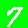
Digit: 7